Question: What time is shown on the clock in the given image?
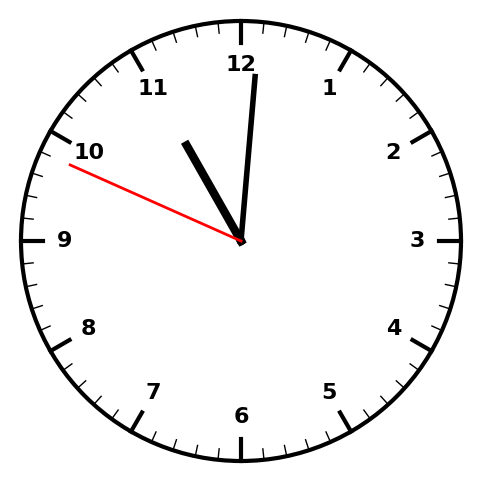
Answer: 11:00:49